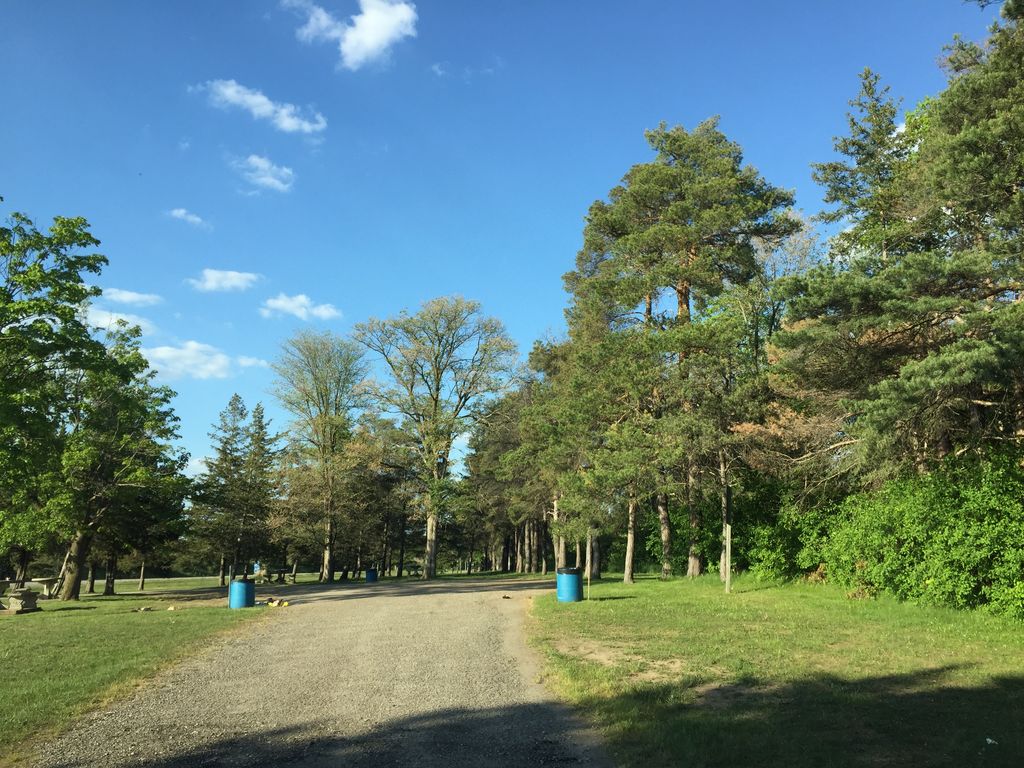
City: kitchener-waterloo